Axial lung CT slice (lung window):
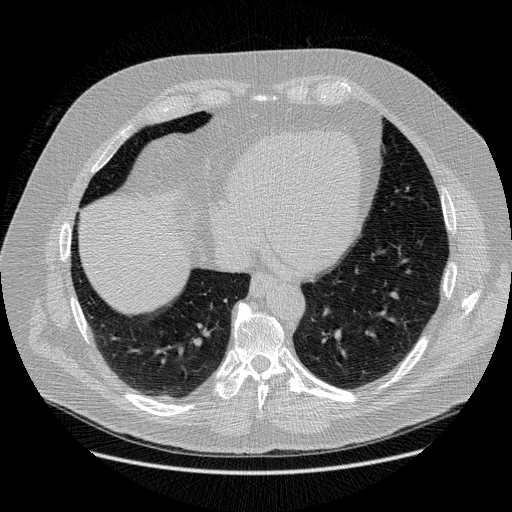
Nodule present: no